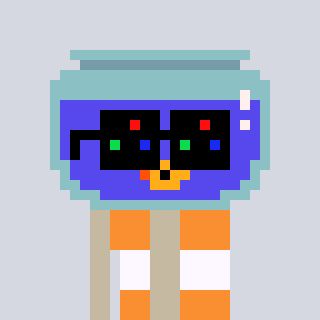
a pixel art character with square black sunglasses, a goldfish-shaped head and a bege-colored body on a cool background